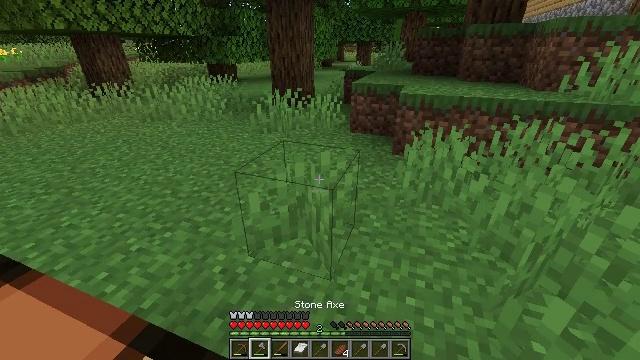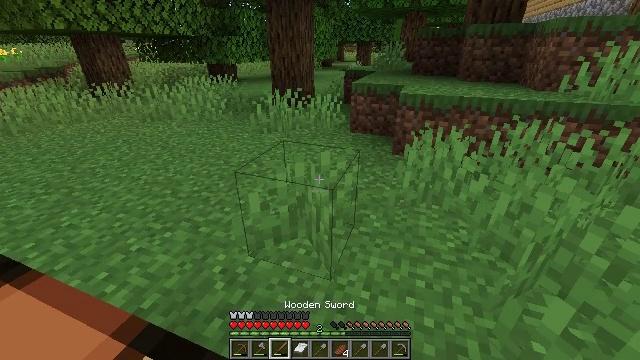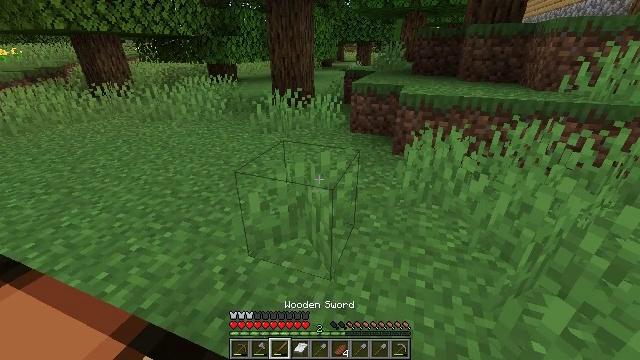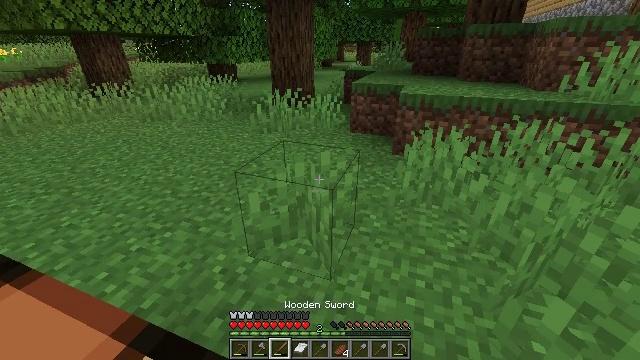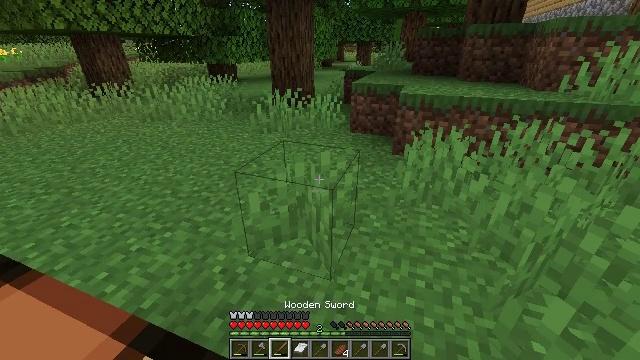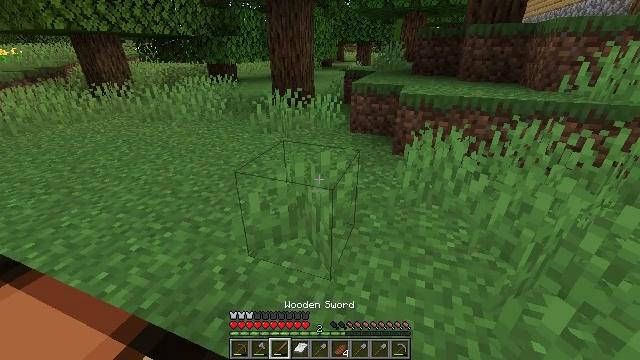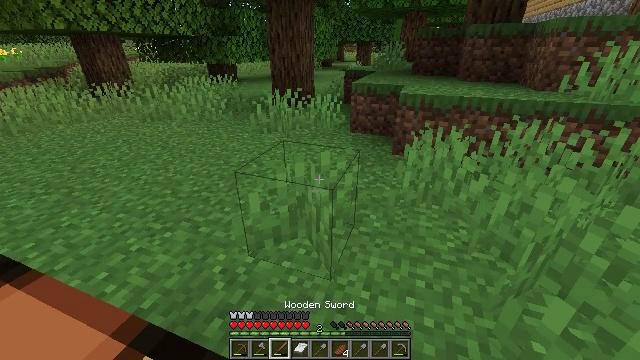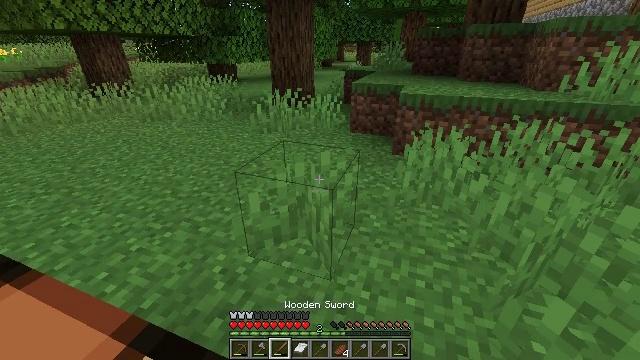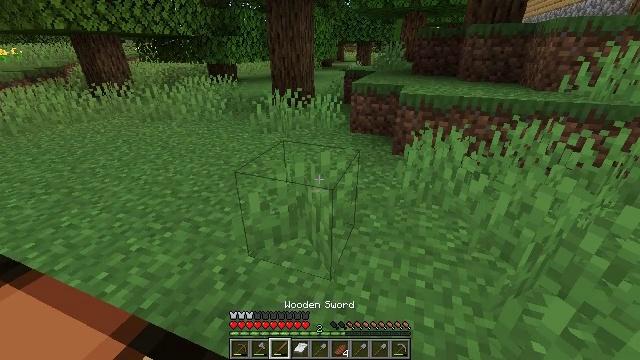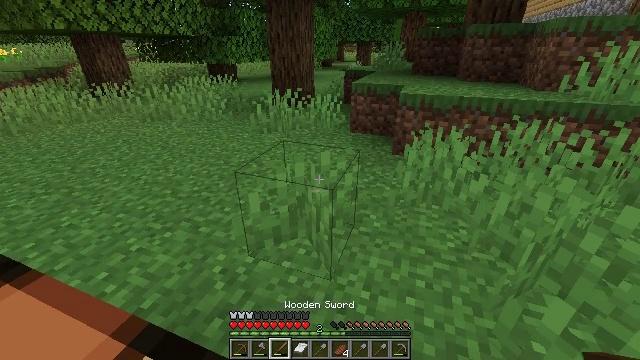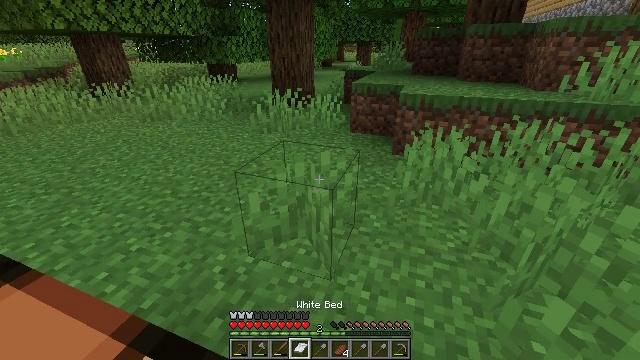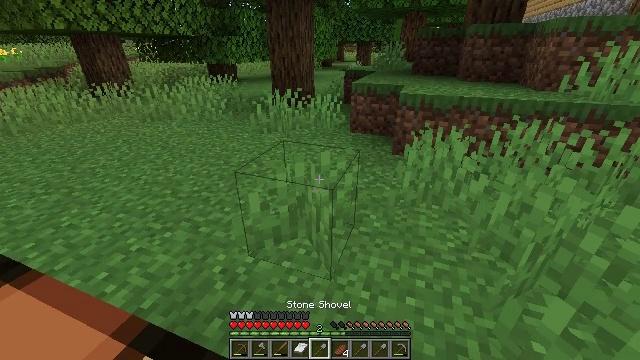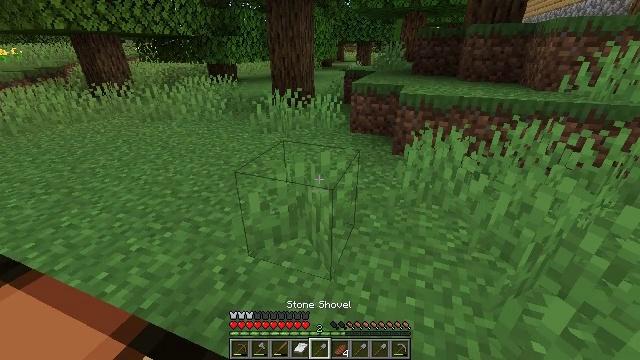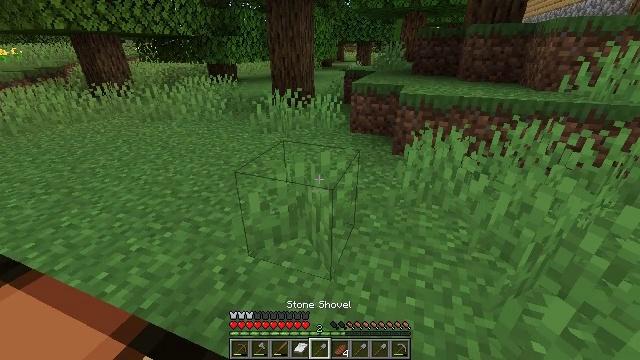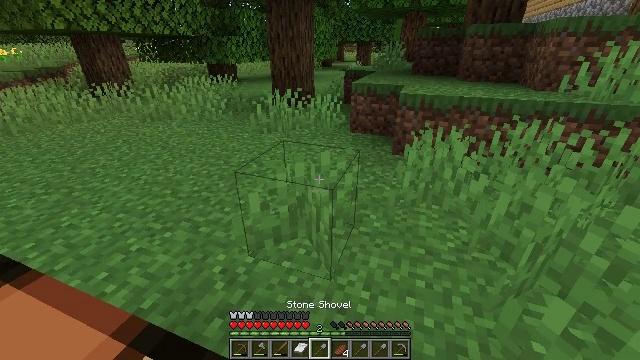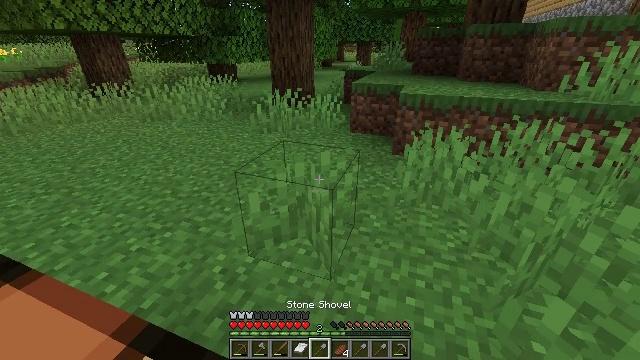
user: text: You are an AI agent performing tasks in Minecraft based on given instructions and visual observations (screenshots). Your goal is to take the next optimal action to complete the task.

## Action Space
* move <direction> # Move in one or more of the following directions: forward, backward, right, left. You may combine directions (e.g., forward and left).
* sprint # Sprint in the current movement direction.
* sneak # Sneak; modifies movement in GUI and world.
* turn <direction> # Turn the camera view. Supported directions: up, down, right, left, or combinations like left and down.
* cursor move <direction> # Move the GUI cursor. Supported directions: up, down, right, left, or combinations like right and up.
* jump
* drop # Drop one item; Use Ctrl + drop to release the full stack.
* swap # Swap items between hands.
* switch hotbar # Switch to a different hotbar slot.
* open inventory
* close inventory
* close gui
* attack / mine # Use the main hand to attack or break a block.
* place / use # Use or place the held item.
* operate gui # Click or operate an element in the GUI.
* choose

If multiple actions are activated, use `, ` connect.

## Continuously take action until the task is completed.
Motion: motion action
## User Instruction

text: Collect the grass from the surface.
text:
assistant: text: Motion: no_op
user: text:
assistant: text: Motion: no_op
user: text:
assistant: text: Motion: no_op
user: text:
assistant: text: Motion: no_op
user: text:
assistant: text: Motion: no_op
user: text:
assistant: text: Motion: no_op
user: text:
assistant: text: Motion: no_op
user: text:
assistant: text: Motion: no_op
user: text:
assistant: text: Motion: no_op
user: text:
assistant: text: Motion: no_op
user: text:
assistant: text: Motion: no_op
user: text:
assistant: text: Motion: no_op
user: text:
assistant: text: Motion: no_op
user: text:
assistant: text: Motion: no_op
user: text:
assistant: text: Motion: no_op
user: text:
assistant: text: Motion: no_op
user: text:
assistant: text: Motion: no_op
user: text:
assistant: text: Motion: no_op
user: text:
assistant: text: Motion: turn right and up
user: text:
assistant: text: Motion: turn right and up
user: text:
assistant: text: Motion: turn right and up
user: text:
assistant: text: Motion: turn right and up
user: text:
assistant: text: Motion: turn right and up
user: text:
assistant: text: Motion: turn right
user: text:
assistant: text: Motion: turn right
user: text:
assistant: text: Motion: turn right
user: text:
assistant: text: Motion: turn right
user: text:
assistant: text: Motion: turn right
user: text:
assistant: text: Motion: turn right
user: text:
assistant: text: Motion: turn right